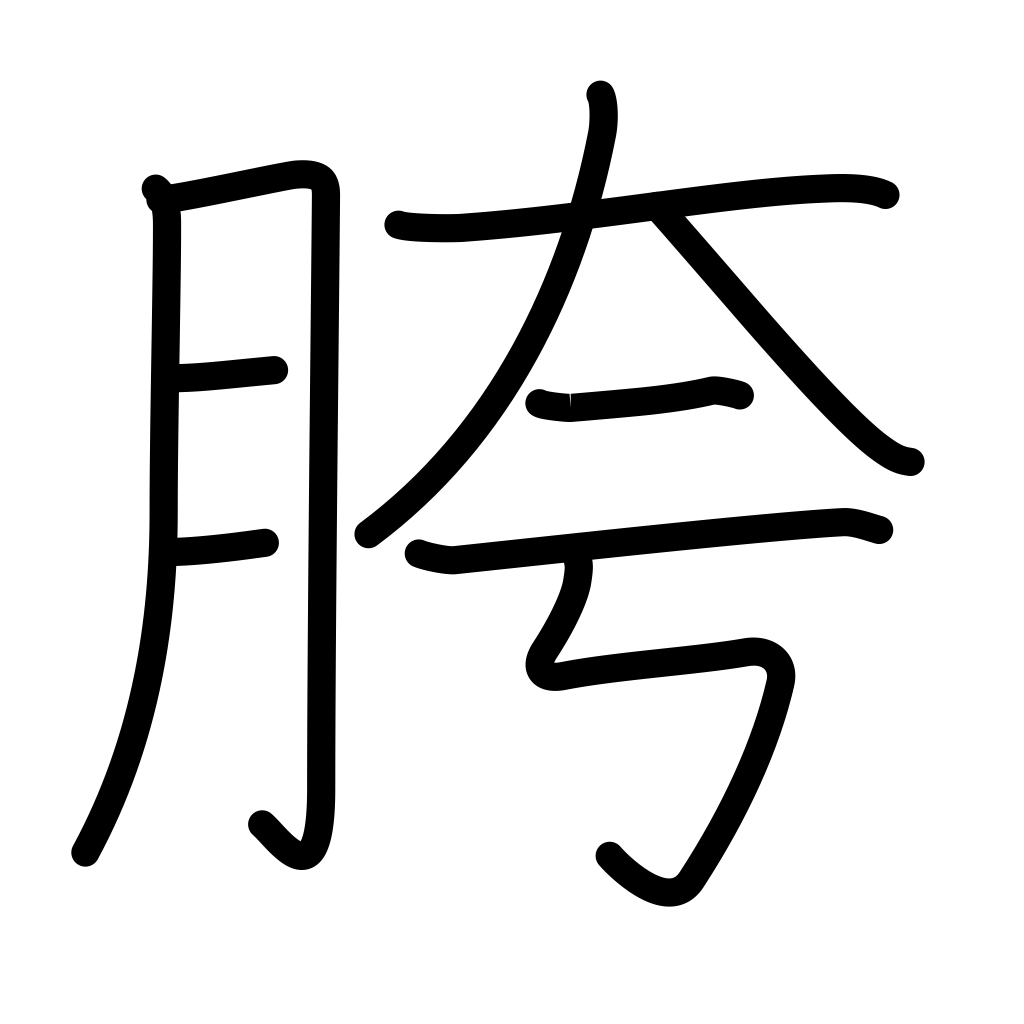
Meaning: crotch